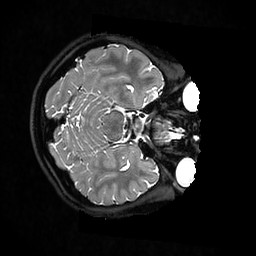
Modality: T2w
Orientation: axial
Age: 23
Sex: female
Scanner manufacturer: ge
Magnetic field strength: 3 T
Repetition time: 3.202 s
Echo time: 0.06568 s